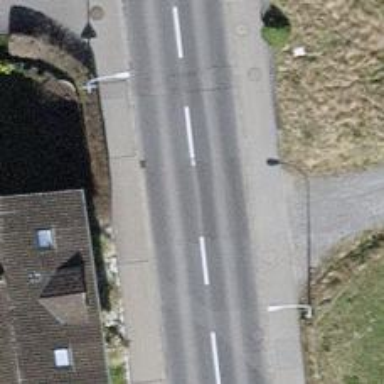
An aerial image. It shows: Uncontrolled road crossing.